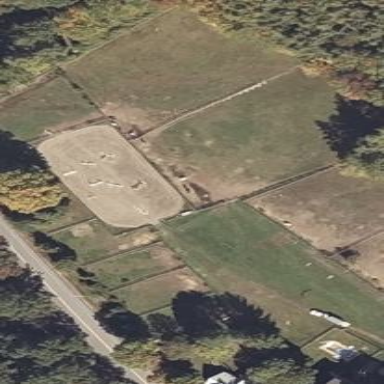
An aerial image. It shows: Fenced ground pitch for equestrian sport.